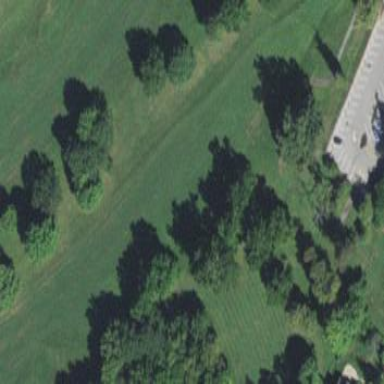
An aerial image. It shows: Well-maintained grassy area designated for golfing. It is mown fairway used for the sport of golf.